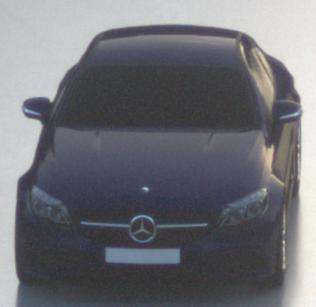
Make: Mercedes-Benz
Model: C 43 AMG
Detailed model: C-Class (205) AMG Limousine
Model produced from: 2016/10
Model produced until: 2018/04
Doors: 4
Color: blue
Road condition: wet road
Daytime: sunrise or sunset
Contrast: low contrast